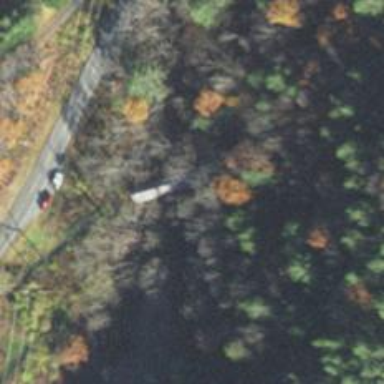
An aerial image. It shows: Covered bridge over track.